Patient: sex M, age 74
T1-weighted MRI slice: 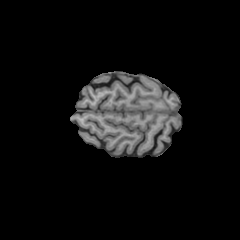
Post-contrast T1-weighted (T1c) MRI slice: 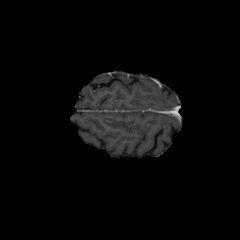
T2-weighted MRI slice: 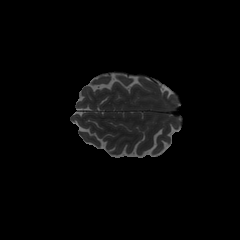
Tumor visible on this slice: no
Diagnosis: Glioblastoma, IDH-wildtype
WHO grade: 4